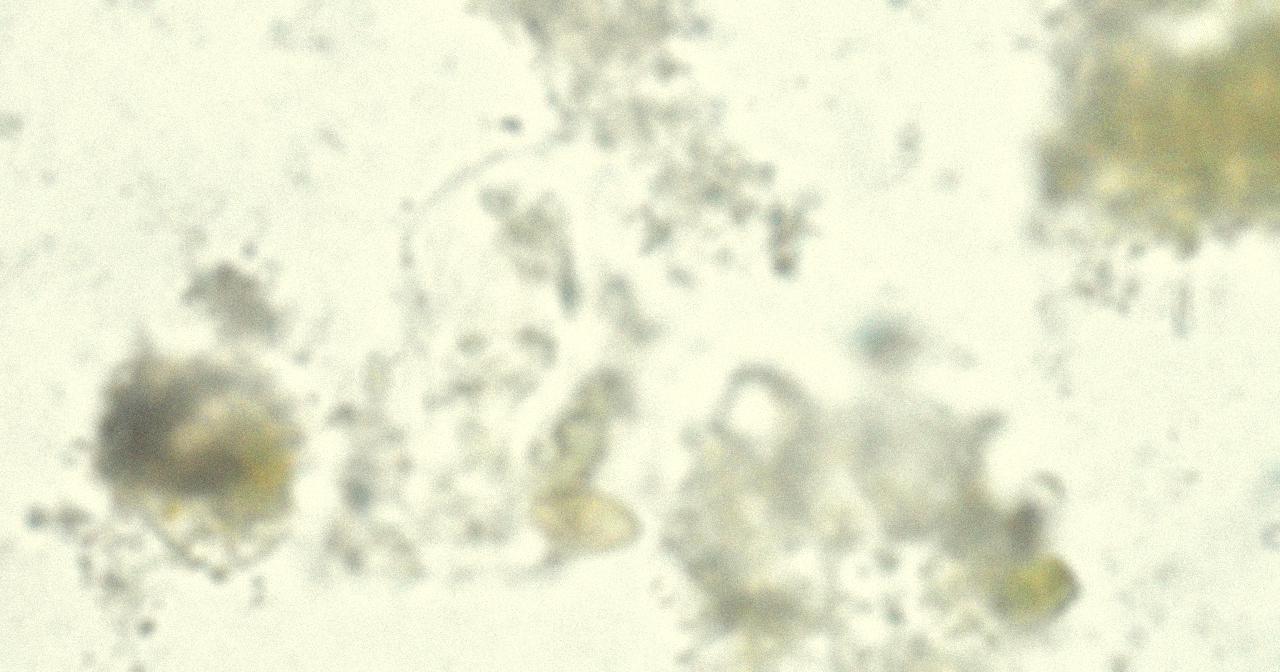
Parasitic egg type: Opisthorchis viverrine